Interaction volume radius: 5 \u00c5
Interaction volume height: 35 \u00c5
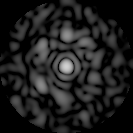
Disorder parameter: 0.6904